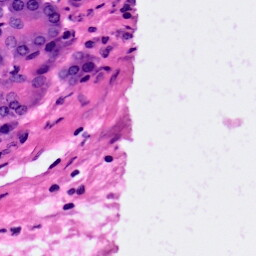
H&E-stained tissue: Pancreatic